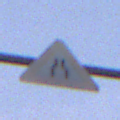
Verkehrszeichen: VerengteFahrbahn
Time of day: SunriseSunset
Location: Outdoor (Urban)
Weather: PartlyCloudy
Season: NotSpecified
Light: Natural